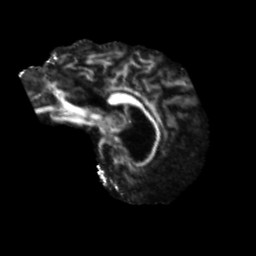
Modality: FA
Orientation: sagittal
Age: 64
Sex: male
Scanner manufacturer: siemens
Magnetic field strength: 3 T
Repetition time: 5.47 s
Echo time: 0.0854 s